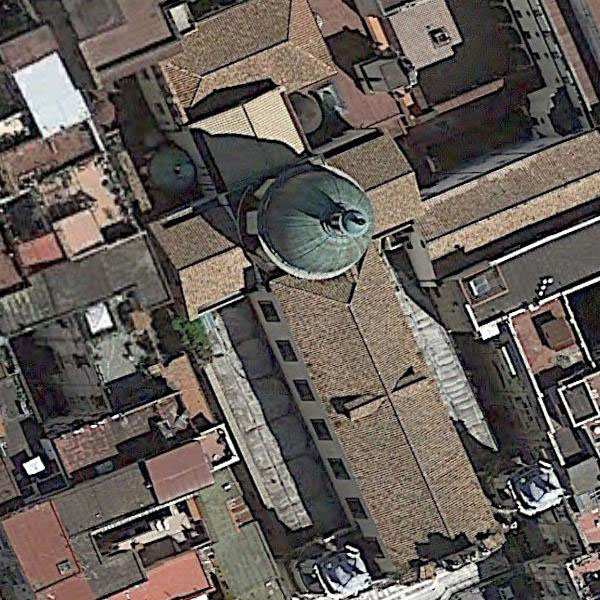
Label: Church